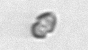
Label: Heterocapsa_rotundata